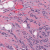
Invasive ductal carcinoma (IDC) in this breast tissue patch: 1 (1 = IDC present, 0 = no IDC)